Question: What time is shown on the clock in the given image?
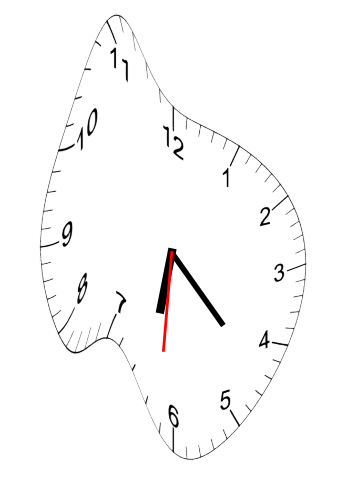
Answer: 06:22:31